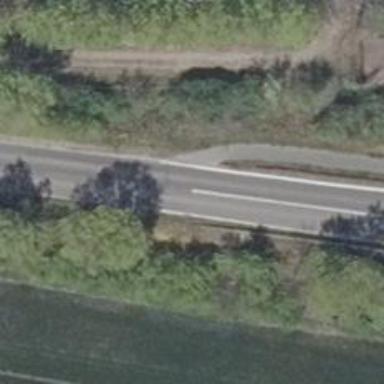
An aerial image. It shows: Tertiary road with asphalt surface.